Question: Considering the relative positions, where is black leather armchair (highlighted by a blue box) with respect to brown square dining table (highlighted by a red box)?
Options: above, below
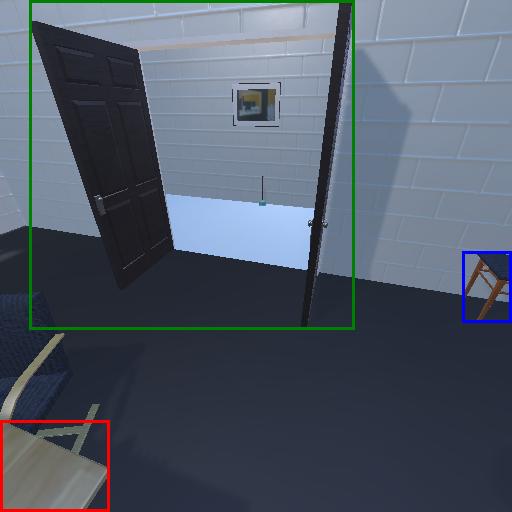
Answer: above